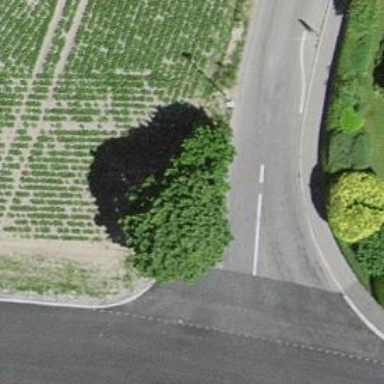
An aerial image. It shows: Beautiful tree in nature.